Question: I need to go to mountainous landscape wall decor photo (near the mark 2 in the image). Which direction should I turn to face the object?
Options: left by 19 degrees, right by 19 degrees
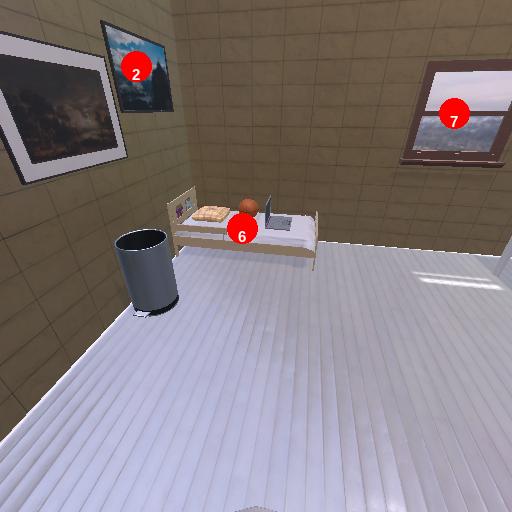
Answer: left by 19 degrees